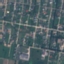
Land use / land cover class: Residential